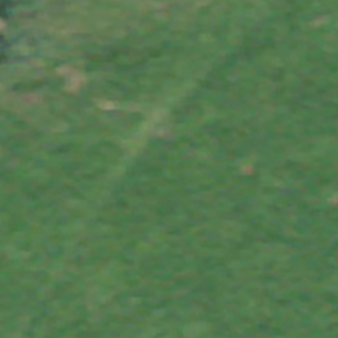
Label: other